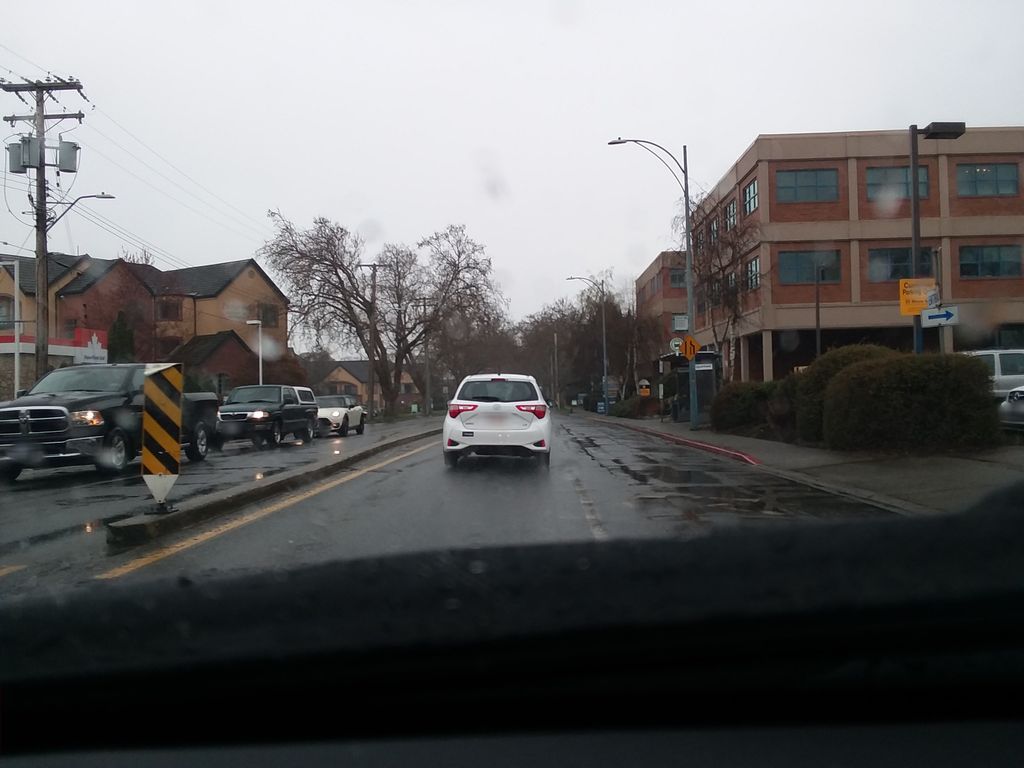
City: victoria